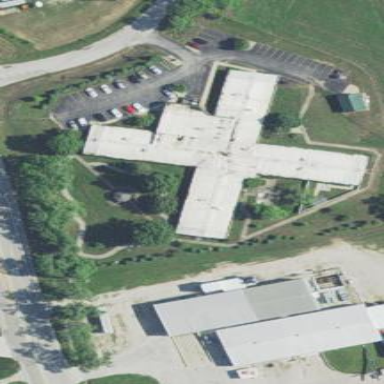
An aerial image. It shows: Nursing home building.